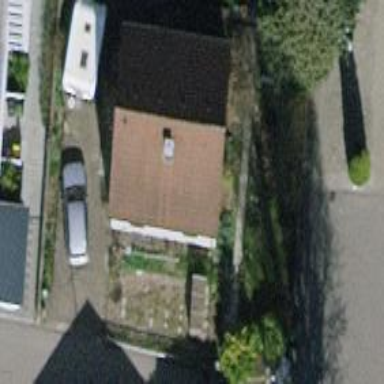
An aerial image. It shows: Detached building with gabled tile roof.